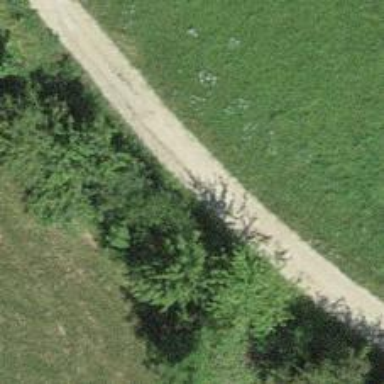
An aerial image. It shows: Gravel track with grade2 quality.